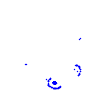
Particle: electron